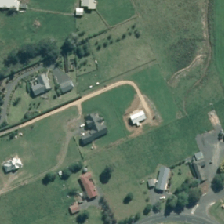
Land cover: urban_build_up